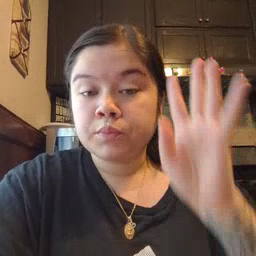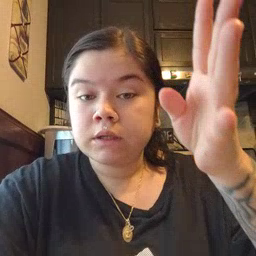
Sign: pretend